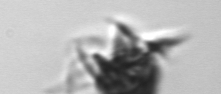
Label: Ciliophora